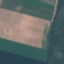
Land use / land cover class: AnnualCrop